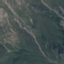
Label: HerbaceousVegetation